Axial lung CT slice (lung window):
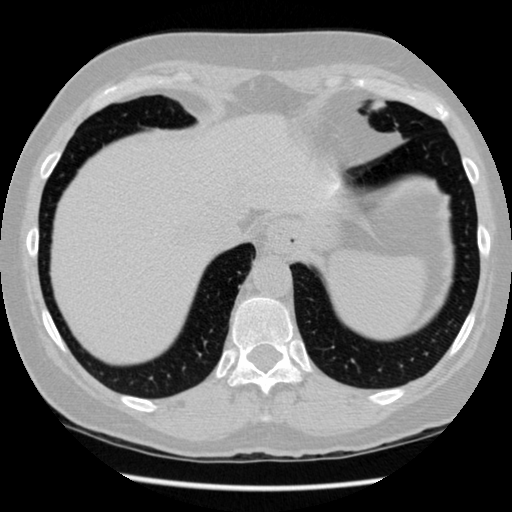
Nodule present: no